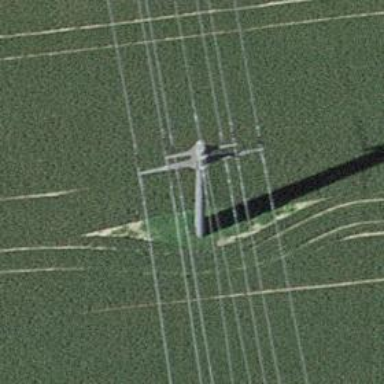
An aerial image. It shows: Power line in the image.